Field crop: maize
Growth stage: 2
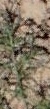
Species: salsola